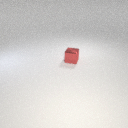
small red metal cube